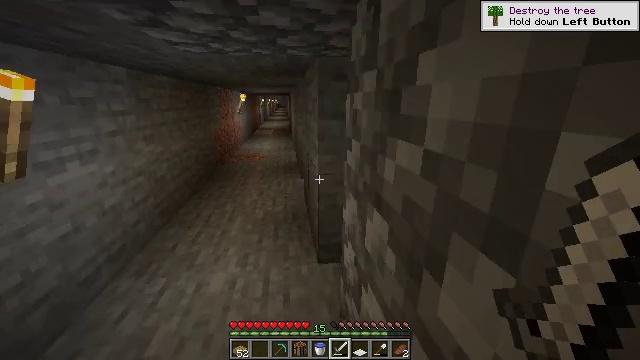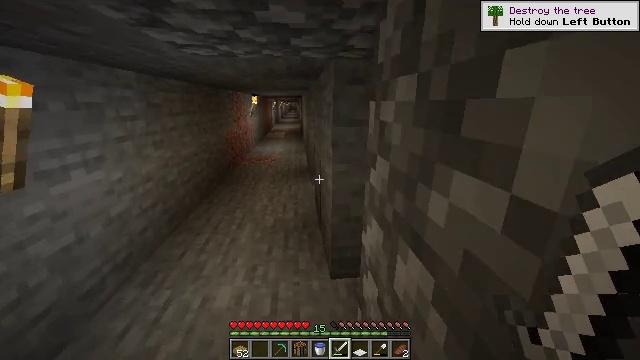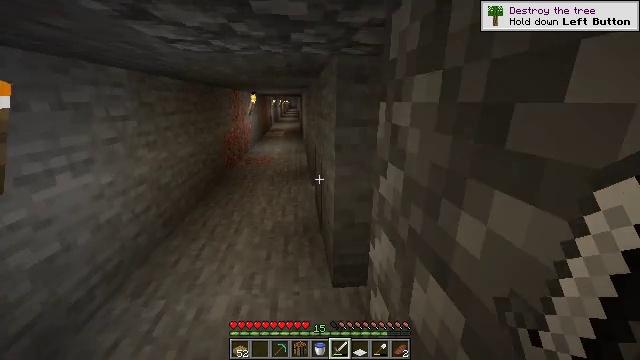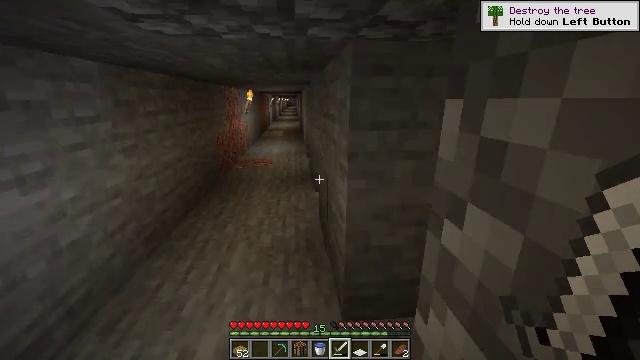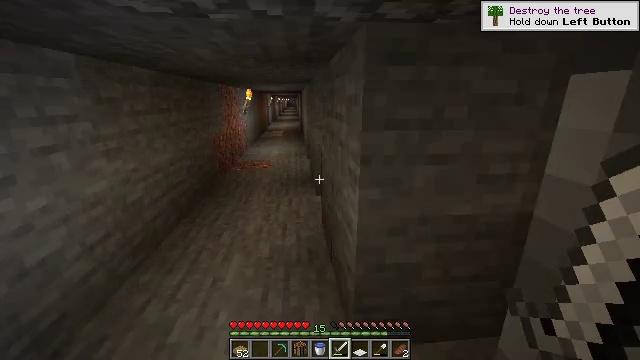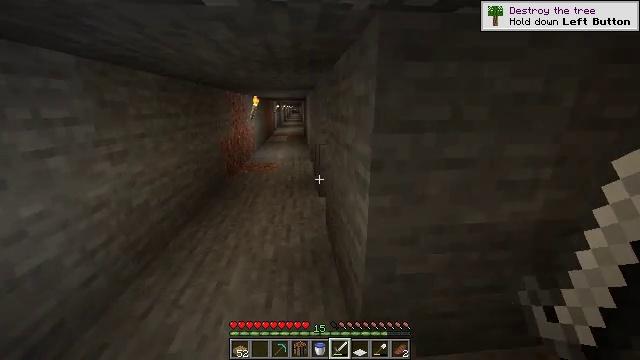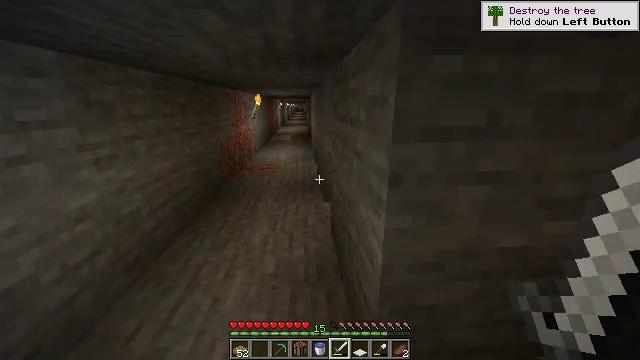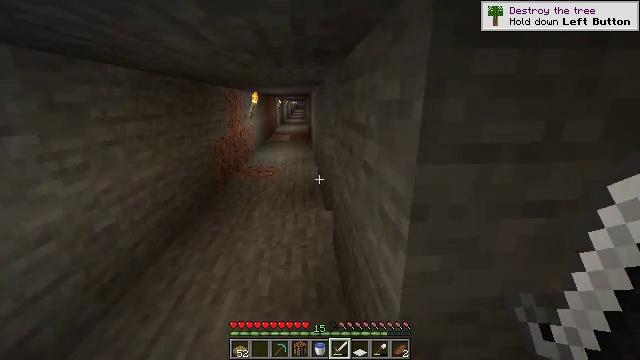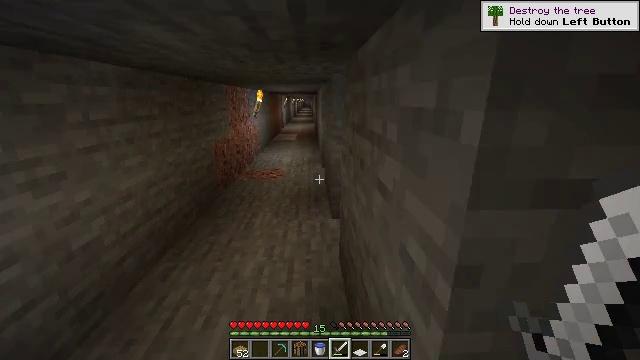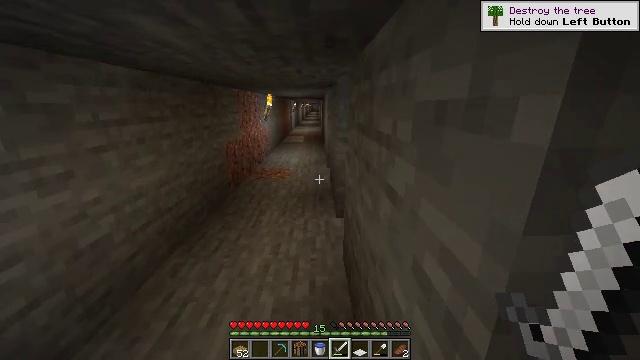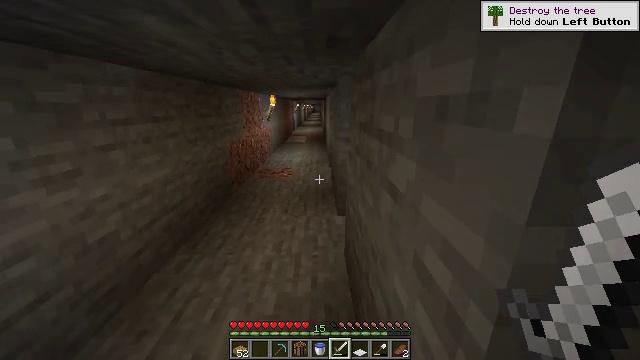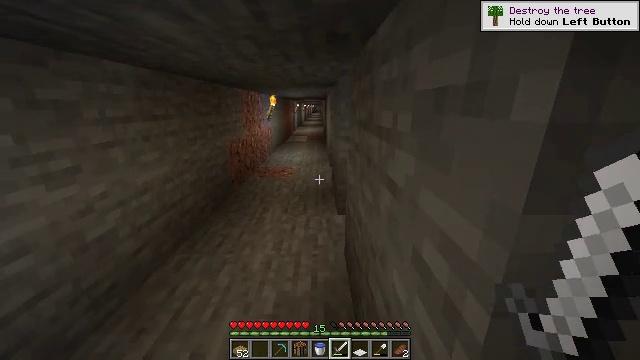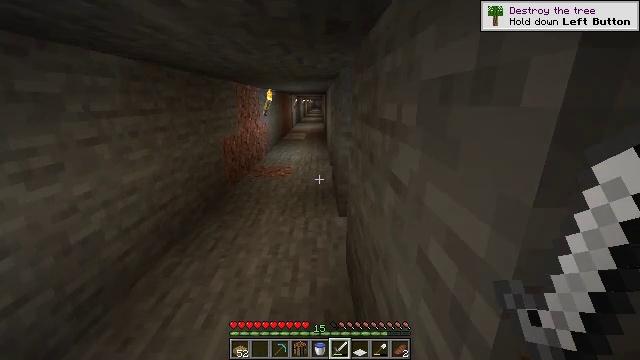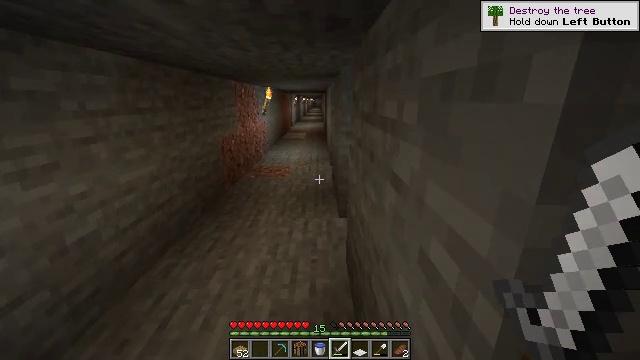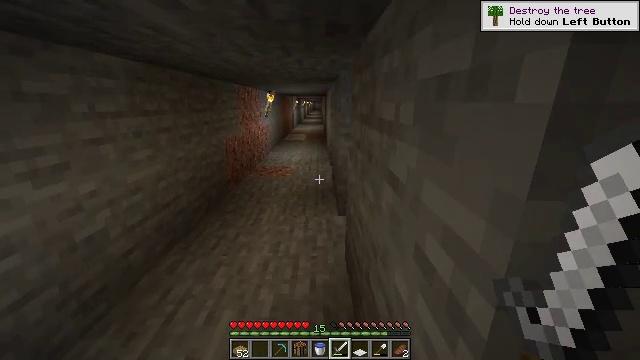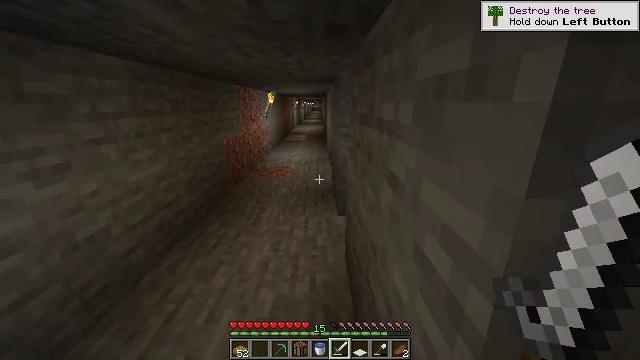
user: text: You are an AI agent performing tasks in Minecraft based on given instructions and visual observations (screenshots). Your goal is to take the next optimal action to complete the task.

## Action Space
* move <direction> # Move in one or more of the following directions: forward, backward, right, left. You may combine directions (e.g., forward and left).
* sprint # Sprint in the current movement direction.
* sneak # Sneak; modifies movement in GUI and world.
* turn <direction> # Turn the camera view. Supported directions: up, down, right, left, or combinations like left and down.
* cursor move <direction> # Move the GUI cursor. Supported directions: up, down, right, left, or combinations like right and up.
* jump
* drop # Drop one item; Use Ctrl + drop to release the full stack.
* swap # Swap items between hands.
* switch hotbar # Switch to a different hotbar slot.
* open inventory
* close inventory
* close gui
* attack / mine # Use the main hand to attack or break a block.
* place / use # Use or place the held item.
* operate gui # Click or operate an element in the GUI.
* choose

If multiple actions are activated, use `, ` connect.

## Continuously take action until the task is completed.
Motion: motion action
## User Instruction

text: Attack the oak planks to recycle it.
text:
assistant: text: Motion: move forward, sprint, turn left
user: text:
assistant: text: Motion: move forward, sprint
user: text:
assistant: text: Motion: move forward, sprint
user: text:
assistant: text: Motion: move forward, sprint
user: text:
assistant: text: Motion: move forward, sprint
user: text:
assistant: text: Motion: move forward, sprint, turn left
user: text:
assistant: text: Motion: move forward, sprint
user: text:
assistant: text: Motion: move forward, sprint, turn left
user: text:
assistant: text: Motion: move forward, sprint, turn left
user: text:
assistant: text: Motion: move forward, sprint
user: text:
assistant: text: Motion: move forward, sprint
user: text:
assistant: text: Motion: move forward, sprint
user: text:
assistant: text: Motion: move forward, sprint
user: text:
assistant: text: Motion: move forward, sprint
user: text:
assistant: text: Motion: move forward, sprint
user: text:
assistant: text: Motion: move forward, sprint
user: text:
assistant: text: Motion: move forward, sprint
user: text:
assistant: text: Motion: move forward, sprint
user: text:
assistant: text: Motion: move forward, sprint
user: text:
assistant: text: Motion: move forward, sprint
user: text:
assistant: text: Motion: move forward, sprint, turn right
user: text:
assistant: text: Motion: move forward, sprint, turn right and down
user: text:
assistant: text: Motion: move forward, sprint, turn right
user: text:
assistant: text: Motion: move forward, sprint, turn right and up
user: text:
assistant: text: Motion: turn right and up
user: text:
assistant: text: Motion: turn right and up
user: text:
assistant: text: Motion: no_op
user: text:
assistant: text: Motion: no_op
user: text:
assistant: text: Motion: turn right
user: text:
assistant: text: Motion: no_op